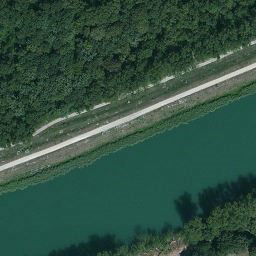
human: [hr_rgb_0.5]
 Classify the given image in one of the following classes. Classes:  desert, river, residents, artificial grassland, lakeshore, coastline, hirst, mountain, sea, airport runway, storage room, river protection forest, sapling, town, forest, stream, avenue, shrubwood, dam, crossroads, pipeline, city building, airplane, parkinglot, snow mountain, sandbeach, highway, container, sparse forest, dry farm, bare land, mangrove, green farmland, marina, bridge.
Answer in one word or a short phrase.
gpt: river